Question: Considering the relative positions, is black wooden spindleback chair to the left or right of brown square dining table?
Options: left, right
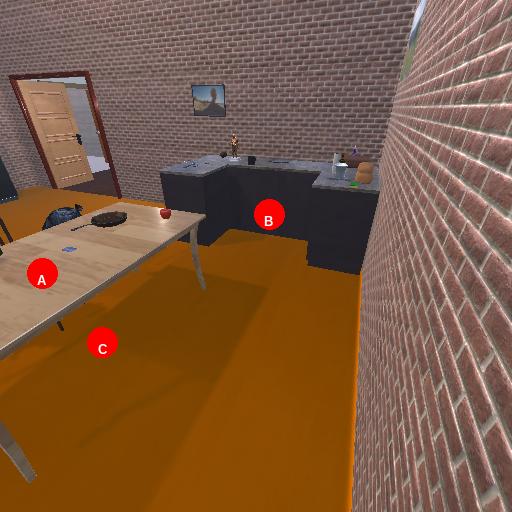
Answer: left